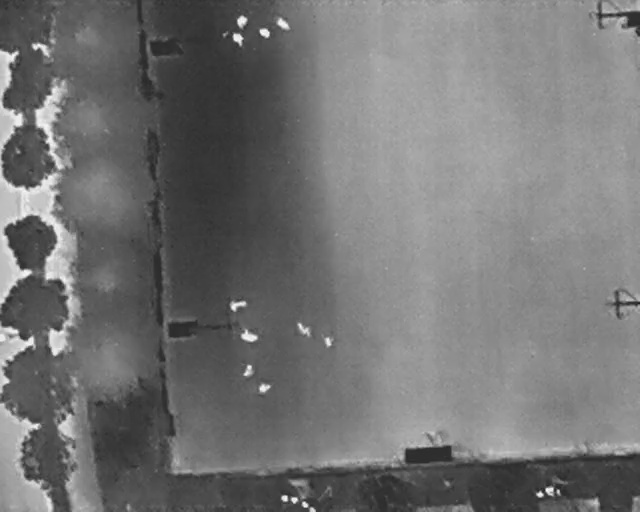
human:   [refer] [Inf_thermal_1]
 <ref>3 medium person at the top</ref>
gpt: <box>[[43, 2, 44, 6, 38], [36, 3, 38, 5, 2], [35, 6, 38, 8, 2]]</box>